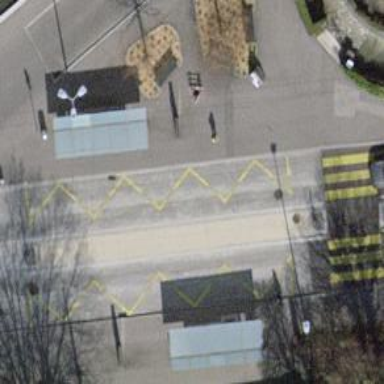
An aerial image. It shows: Trolleybus stop position for public transport.